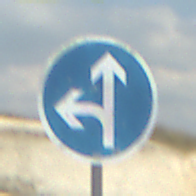
Verkehrszeichen: VorgeschriebeneFahrtrichtungGeradeausOderLinks
Umgebung: Outdoor, Beach
Tageszeit: MorningAfternoon
Wetter: PartlyCloudy
Licht: Natural
Jahreszeit: NotSpecified
Kontrast: HighContrast